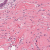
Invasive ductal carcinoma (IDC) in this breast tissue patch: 0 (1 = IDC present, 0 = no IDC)